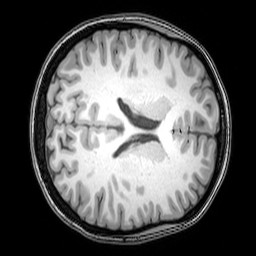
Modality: T1w
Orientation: axial
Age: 20
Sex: female
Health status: healthy
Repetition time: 0.081 s
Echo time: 0.037 s